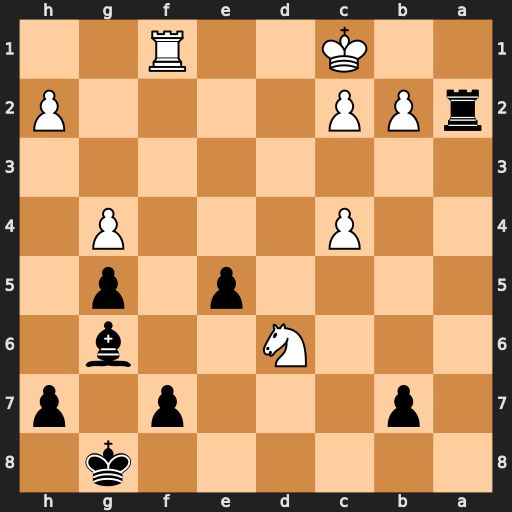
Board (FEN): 6k1/1p3p1p/3N2b1/4p1p1/2P3P1/8/rPP4P/2K2R2
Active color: b
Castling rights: -
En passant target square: -
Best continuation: Ra1+ Kd2 Rxf1